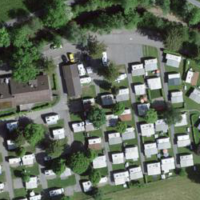
EUNIS habitat code: 55
Species observed at this site:
Cornus sanguinea